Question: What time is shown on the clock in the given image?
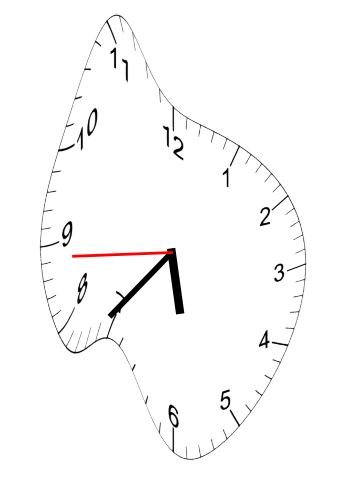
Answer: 05:36:44